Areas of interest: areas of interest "Zhongzui Donggang Port Wharf"
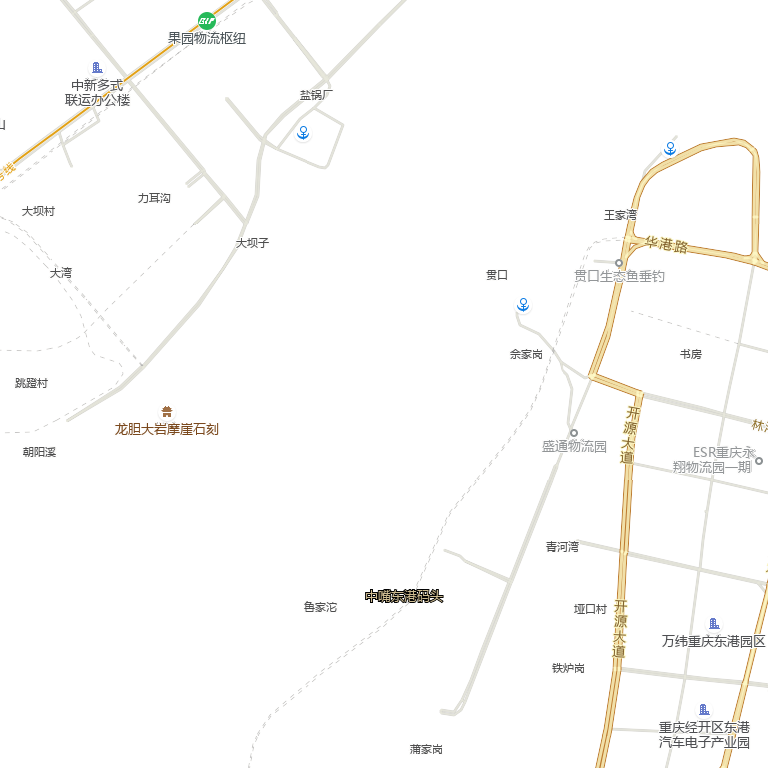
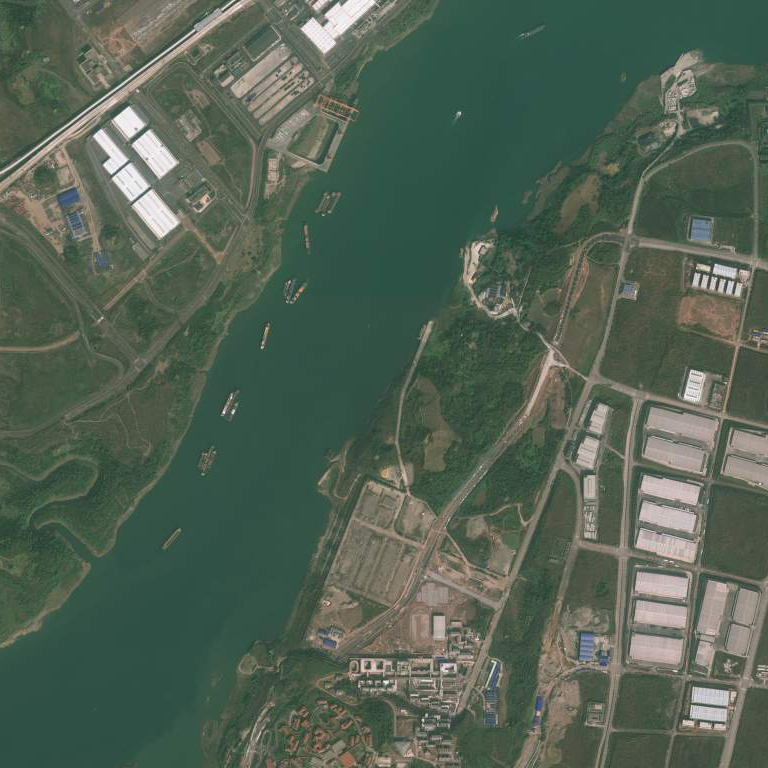